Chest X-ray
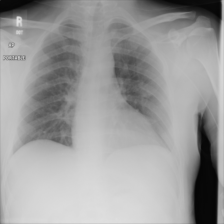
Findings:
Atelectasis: negative
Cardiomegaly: negative
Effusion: negative
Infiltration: negative
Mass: negative
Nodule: negative
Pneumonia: negative
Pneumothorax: negative
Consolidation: negative
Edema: negative
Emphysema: negative
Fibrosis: negative
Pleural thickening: negative
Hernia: negative